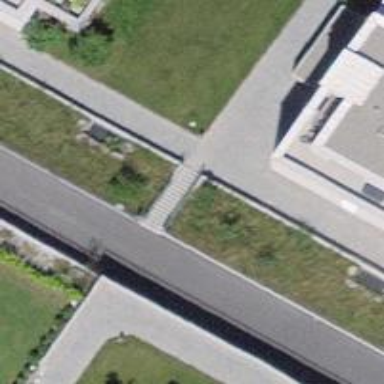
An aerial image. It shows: Set of steps on the road.